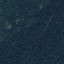
Label: Forest